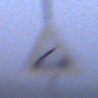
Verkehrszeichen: BeweglicheBruecke
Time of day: SunriseSunset
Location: Outdoor (Urban)
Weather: Overcast
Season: NotSpecified
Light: Natural